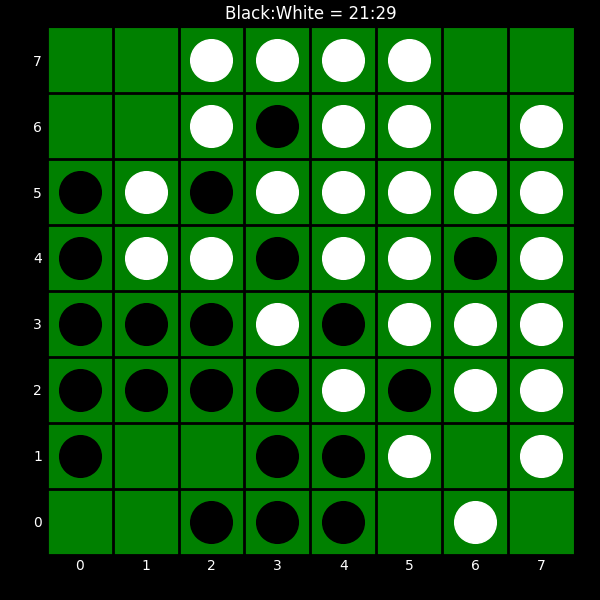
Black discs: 21
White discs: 29